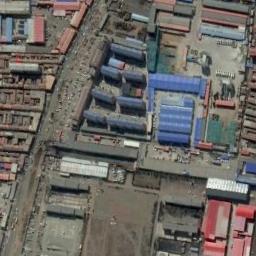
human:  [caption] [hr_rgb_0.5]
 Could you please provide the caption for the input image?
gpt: There are many houses in the industrial area .

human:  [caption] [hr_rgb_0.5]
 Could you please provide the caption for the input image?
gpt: Industrial areas are very small .

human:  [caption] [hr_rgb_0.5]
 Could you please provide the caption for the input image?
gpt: The industrial area has lots of neatly arranged workshops of different colors and a road goes through the industrial area .

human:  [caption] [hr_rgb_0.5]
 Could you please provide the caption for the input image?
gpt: In an industrial area, There are neatly planned factories and roads, Good greenery, And divided empty spaces and parking lots .

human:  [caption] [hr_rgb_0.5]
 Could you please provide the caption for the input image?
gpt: There are some blue buildings and red buildings on the industrial area .